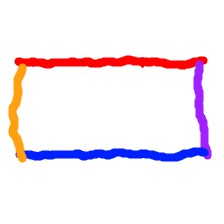
Shape: rectangle